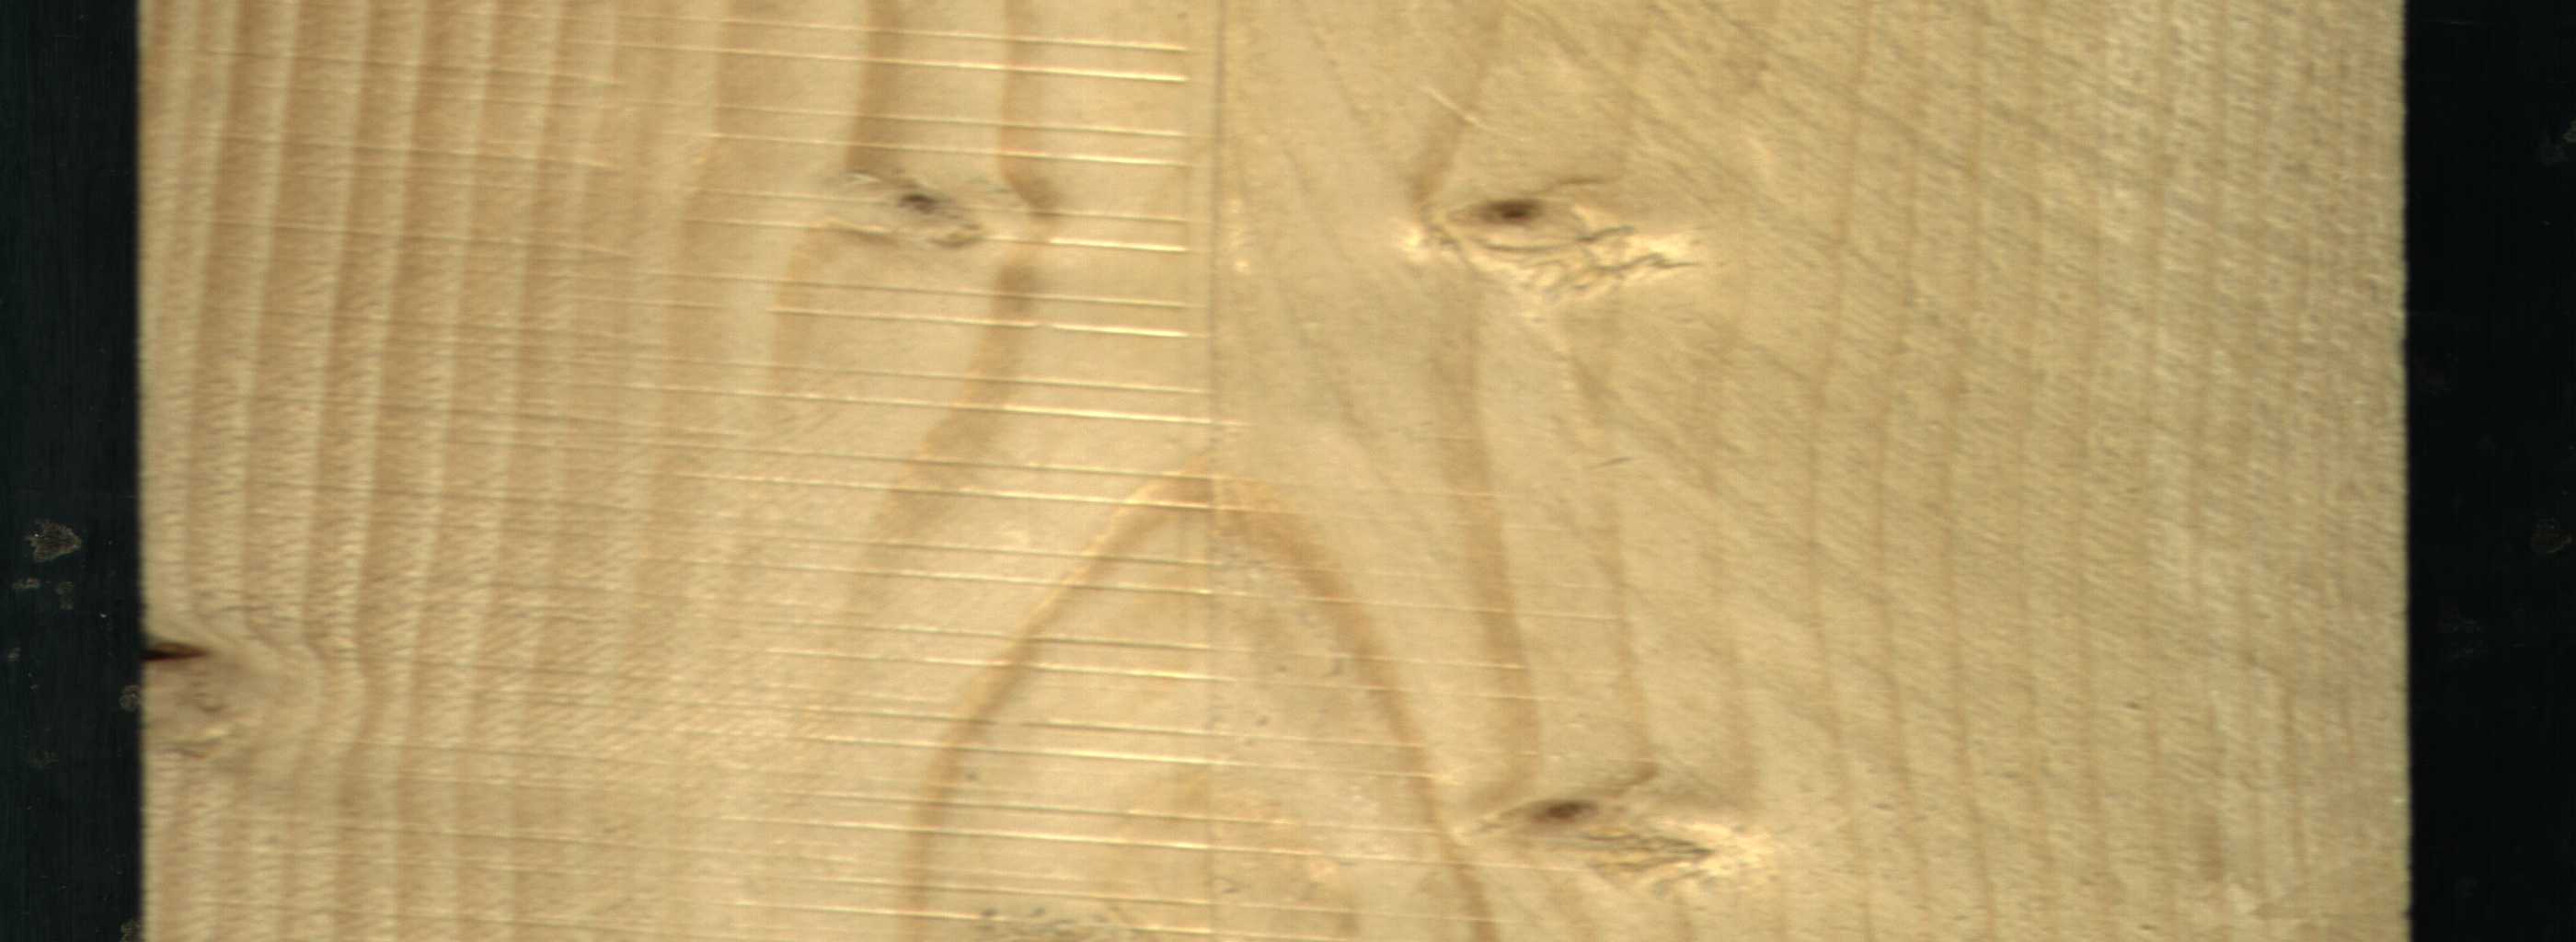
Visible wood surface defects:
Dead_Knot
Live_Knot
Live_Knot
Live_Knot